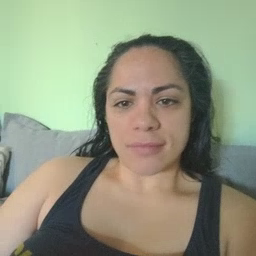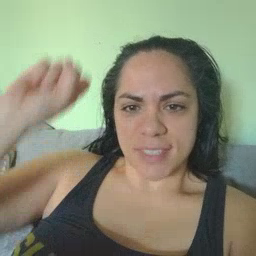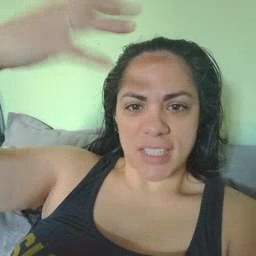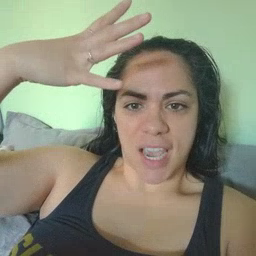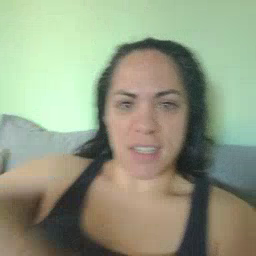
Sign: sun